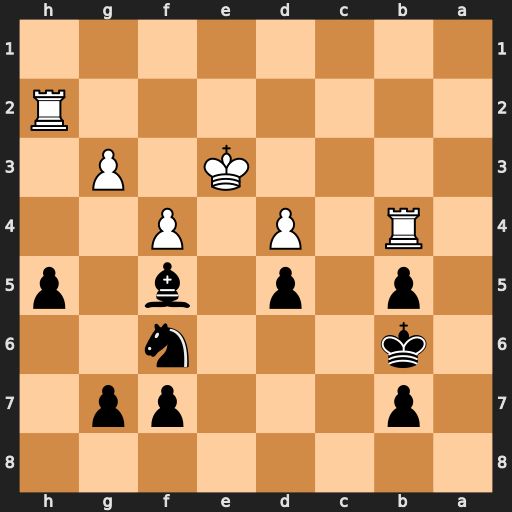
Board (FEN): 8/1p3pp1/1k3n2/1p1p1b1p/1R1P1P2/4K1P1/7R/8
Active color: b
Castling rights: -
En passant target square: -
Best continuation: Ng4+ Kd2 Nxh2